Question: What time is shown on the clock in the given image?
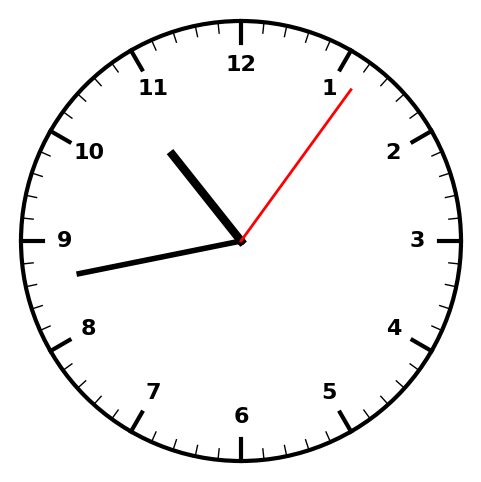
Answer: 10:43:06